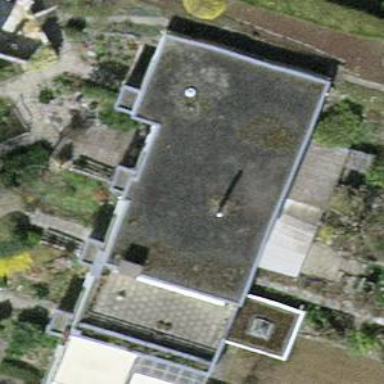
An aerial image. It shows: Terrace building.